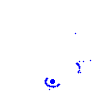
Particle: electron